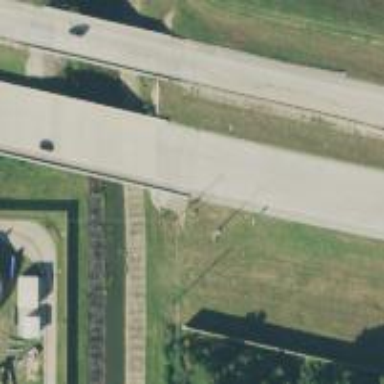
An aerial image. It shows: Motorway bridge.